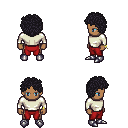
a pixel art fantasy rpg character, male body template, human, dark skin, white long-sleeve shirt, red pants, raven curly afro hairstyle, bracelets, metal boots, four views (front, back, left, right), 2x2 character sprite sheet, small pixel art, hard edges, no anti-aliasing